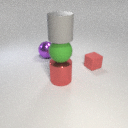
large red metal cylinder in front of large purple metal sphere